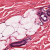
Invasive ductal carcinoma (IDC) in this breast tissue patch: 0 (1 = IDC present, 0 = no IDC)